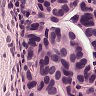
Metastatic tissue present: yes